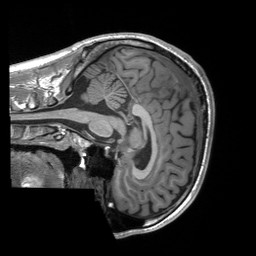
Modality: T1w
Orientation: sagittal
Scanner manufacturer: siemens
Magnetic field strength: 3 T
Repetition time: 2.3 s
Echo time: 0.00207 s